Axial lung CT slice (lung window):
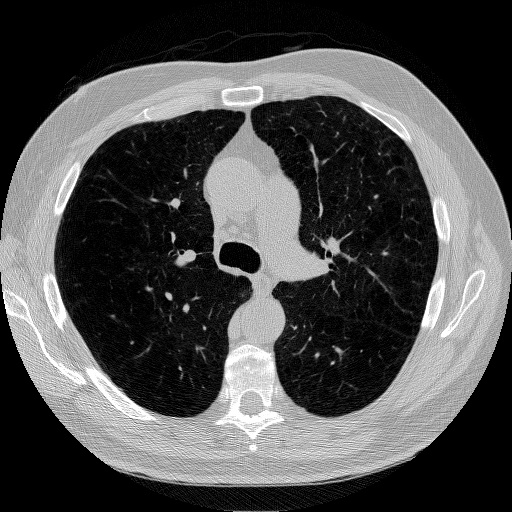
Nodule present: no